Question: i was working with wordpress website. i want to know is there any way to add thumbnail in wordpress nav menu 2nd level child pages. below is the structure for the wordpress nav menu
Menu First Level >>> Title
Menu Second Level >>> thumbnail with title
Menu Third Level >>> Title
Please check the screenshot.

in-short i want to make same functionality which i can control by wp menu option.
Thanks
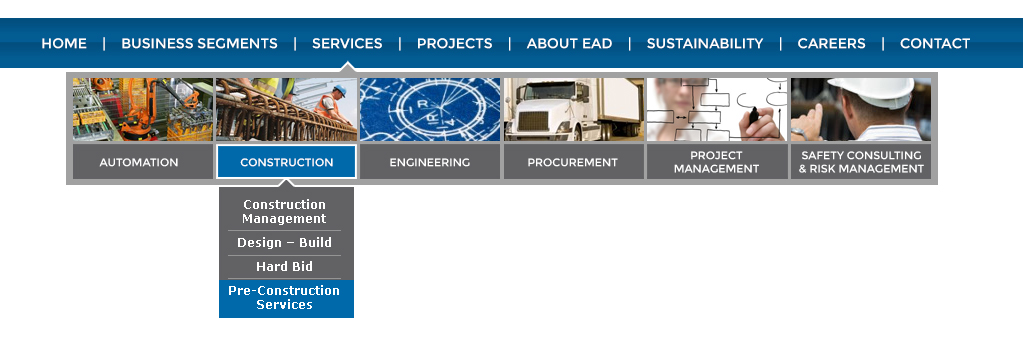
Answer: Its very easy. i just found solution and it works for me
'''
class Menu_With_Description extends Walker_Nav_Menu {
function start_el(&$output, $item, $depth, $args) {
global $wp_query;
$indent = ( $depth ) ? str_repeat( "", $depth ) : '';
$class_names = $value = '';
$classes = empty( $item->classes ) ? array() : (array) $item->classes;
$class_names = join( ' ', apply_filters( 'nav_menu_css_class', array_filter( $classes ), $item ) );
$class_names = ' class="' . esc_attr( $class_names ) . '"';
$output .= $indent . '<li id="menu-item-'. $item->ID . '"' . $value . $class_names .'>';
$attributes = ! empty( $item->attr_title ) ? ' title="' . esc_attr( $item->attr_title ) .'"' : '';
$attributes .= ! empty( $item->target ) ? ' target="' . esc_attr( $item->target ) .'"' : '';
$attributes .= ! empty( $item->xfn ) ? ' rel="' . esc_attr( $item->xfn ) .'"' : '';
$attributes .= ! empty( $item->url ) ? ' href="' . esc_attr( $item->url ) .'"' : '';
// get user defined attributes for thumbnail images
$attr_defaults = array( 'class' => 'nav_thumb' , 'alt' => esc_attr( $item->attr_title ) , 'title' => esc_attr( $item->attr_title ) );
$attr = isset( $args->thumbnail_attr ) ? $args->thumbnail_attr : '';
$attr = wp_parse_args( $attr , $attr_defaults );
$item_output = $args->before;
$item_output .= '<a'. $attributes .'>';
if($depth == 1){
// thumbnail image output
$item_output .= ( isset( $args->thumbnail_link ) && $args->thumbnail_link ) ? '<a' . $attributes . '>' : '';
$item_output .= apply_filters( 'menu_item_thumbnail' , ( isset( $args->thumbnail ) && $args->thumbnail ) ? get_the_post_thumbnail( $item->object_id , ( isset( $args->thumbnail_size ) ) ? $args->thumbnail_size : 'thumbnail' , $attr ) : '' , $item , $args , $depth );
$item_output .= ( isset( $args->thumbnail_link ) && $args->thumbnail_link ) ? '</a>' : '';
}
// menu link output
$item_output .= $args->link_before . apply_filters( 'the_title', $item->title, $item->ID ) . $args->link_after;
// menu description output based on depth
//$item_output .= ( $args->desc_depth >= $depth ) ? '<br /><span class="sub">' . $item->description . '</span>' : '';
// close menu link anchor
$item_output .= '</a>';
$item_output .= $args->after;
$output .= apply_filters( 'walker_nav_menu_start_el', $item_output, $item, $depth, $args );
}
}
add_filter( 'wp_nav_menu_args' , 'my_add_menu_descriptions' );
function my_add_menu_descriptions( $args ) {
$args['walker'] = new Menu_With_Description;
$args['desc_depth'] = 1;
$args['thumbnail'] = true;
$args['thumbnail_link'] = false;
$args['thumbnail_size'] = 'nav-thumb';
$args['thumbnail_attr'] = array( 'class' => 'nav_thumb my_thumb' , 'alt' => 'test' , 'title' => 'test' );
return $args;
}
'''
just paste in functions.php, you can add thumbnails in the menu items.